Interaction volume radius: 5 \u00c5
Interaction volume height: 15 \u00c5
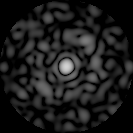
Disorder parameter: 0.7735